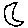
Label: moon